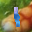
Label: 1